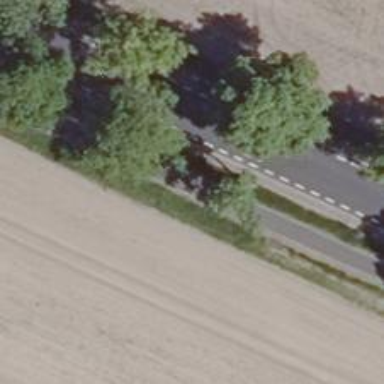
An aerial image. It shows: Row of broadleaved trees.